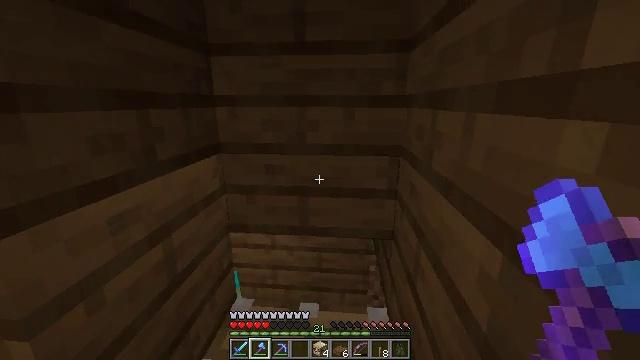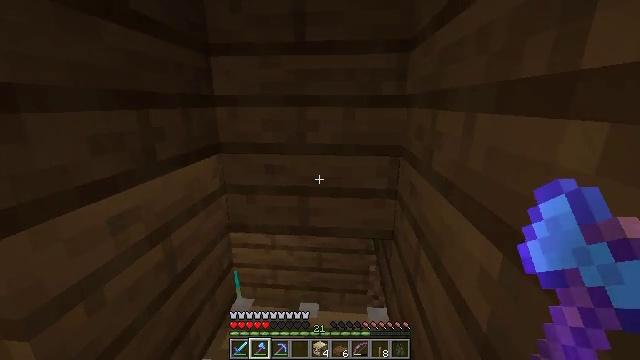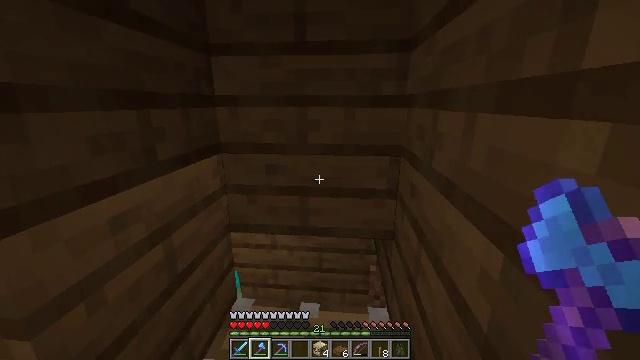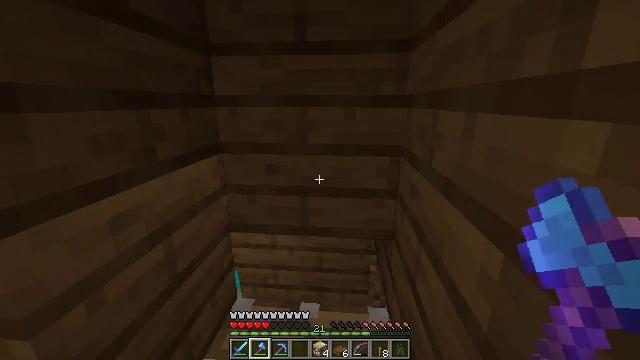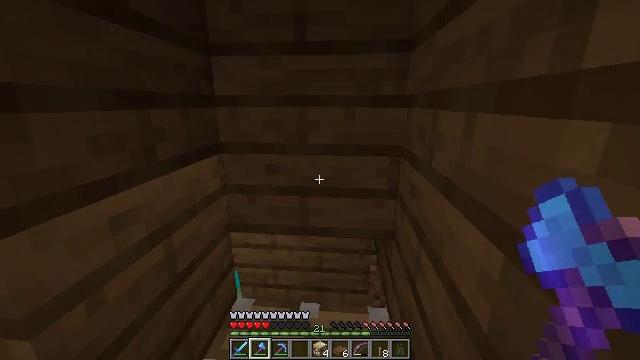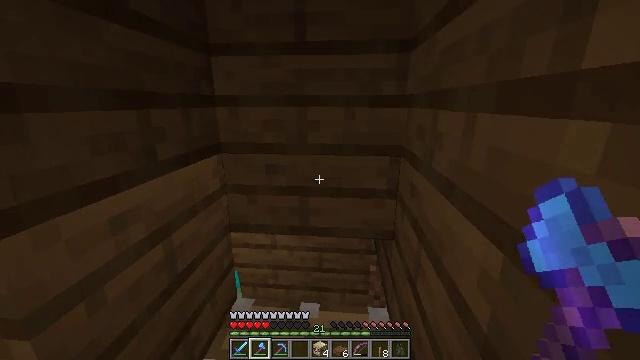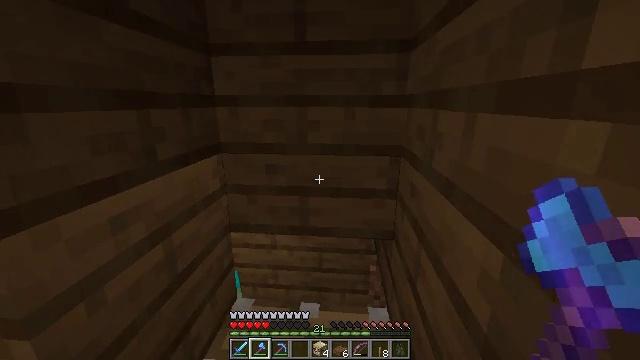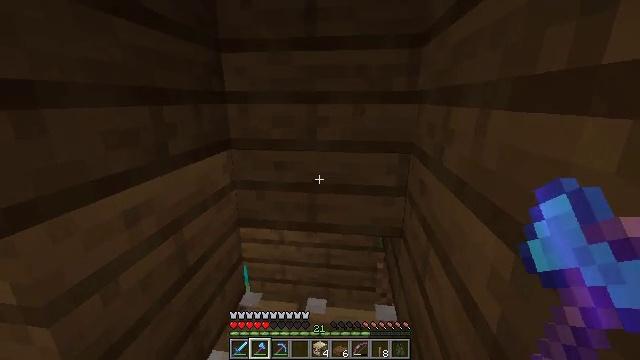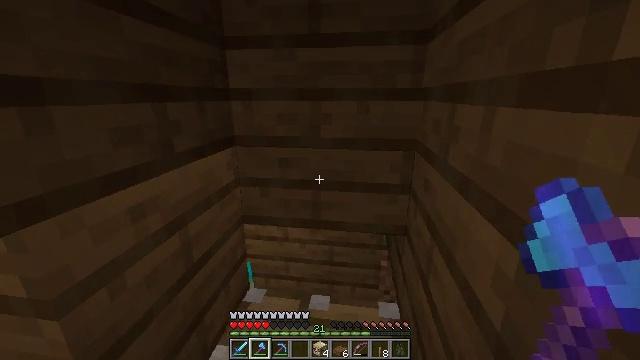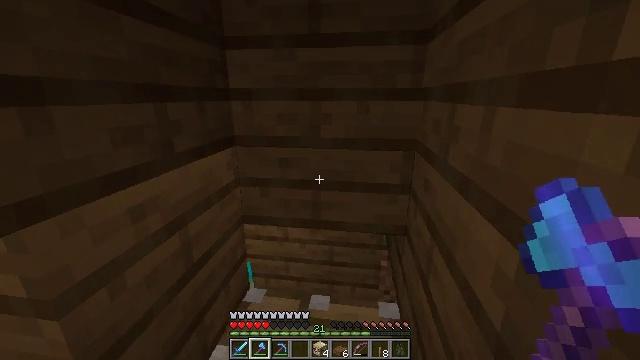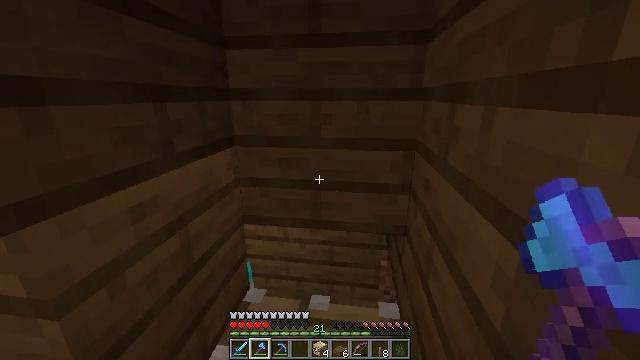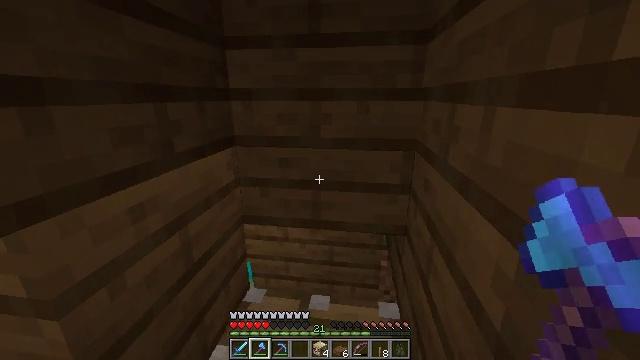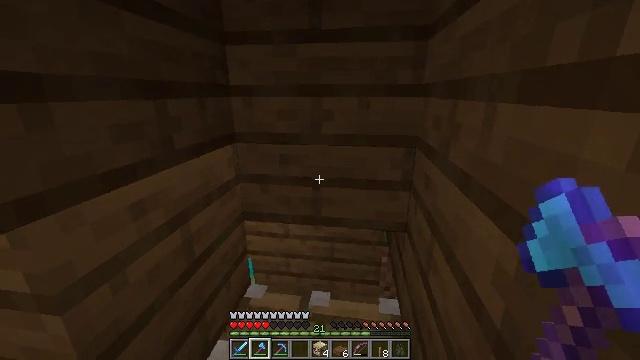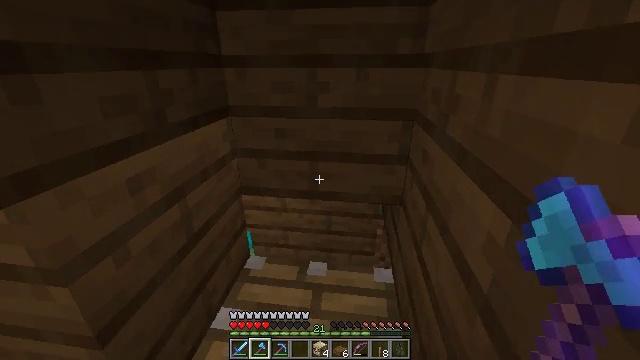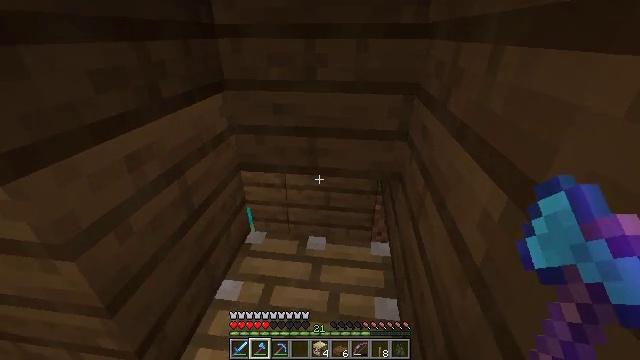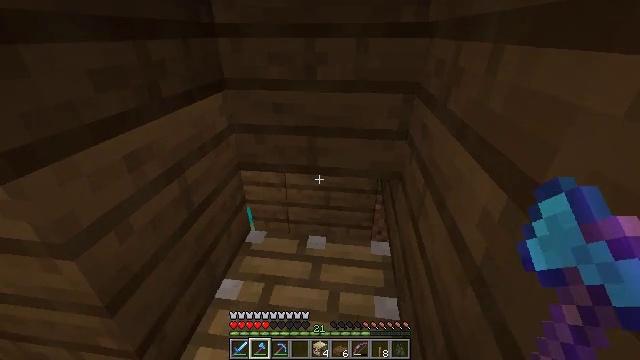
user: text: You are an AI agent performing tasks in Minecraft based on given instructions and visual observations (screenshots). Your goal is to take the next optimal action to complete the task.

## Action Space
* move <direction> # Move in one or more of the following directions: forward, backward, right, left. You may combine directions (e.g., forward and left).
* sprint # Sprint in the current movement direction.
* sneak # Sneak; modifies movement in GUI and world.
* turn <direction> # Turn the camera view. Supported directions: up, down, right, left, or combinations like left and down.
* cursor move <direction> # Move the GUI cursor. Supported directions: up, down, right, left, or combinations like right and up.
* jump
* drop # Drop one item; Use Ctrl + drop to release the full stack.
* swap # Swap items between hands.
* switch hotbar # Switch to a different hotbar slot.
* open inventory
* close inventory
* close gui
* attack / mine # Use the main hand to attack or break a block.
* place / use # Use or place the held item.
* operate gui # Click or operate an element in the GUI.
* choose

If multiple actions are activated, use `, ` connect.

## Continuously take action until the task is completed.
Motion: motion action
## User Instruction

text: Mine the spruce slab.
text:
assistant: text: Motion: sneak
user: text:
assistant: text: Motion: sneak
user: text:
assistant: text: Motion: sneak
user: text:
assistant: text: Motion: sneak
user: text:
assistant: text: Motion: sneak
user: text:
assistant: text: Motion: sneak
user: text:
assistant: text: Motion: sneak, turn left
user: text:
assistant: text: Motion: sneak
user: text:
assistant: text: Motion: sneak
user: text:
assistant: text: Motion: sneak
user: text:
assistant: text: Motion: sneak
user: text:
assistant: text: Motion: sneak
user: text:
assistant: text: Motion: sneak, turn down
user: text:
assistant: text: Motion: sneak, turn down
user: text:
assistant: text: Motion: sneak
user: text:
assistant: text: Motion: sneak
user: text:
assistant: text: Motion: sneak, turn left and up
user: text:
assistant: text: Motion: sneak, turn up
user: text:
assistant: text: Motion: sneak
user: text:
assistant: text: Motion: sneak
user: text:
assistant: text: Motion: sneak
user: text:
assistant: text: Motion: sneak, attack / mine
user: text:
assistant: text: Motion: sneak, attack / mine
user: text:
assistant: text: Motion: sneak, attack / mine
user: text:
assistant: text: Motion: sneak, attack / mine
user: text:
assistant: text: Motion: sneak, attack / mine
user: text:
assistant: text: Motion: sneak, attack / mine
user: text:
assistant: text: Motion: sneak
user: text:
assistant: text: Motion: sneak
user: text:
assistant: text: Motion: sneak